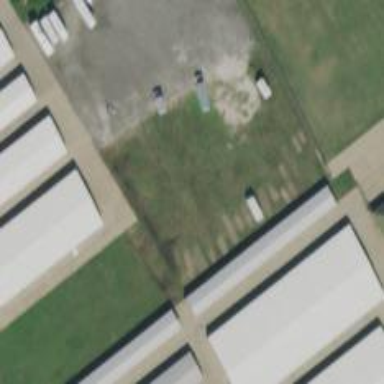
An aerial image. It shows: Warehouse building.